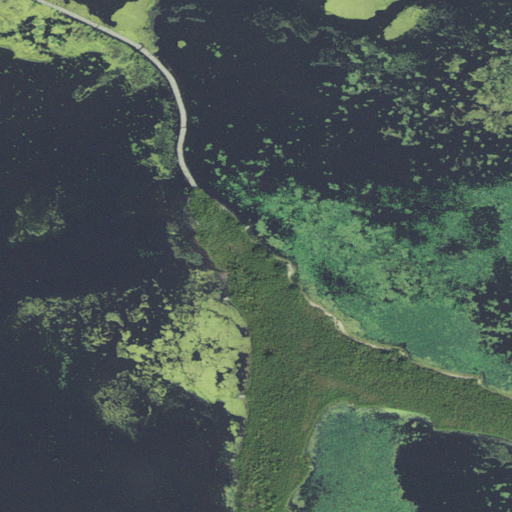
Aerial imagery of island in Wisconsin named Snake Tongue Island containing open water and herbaceous wetlands